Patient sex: F
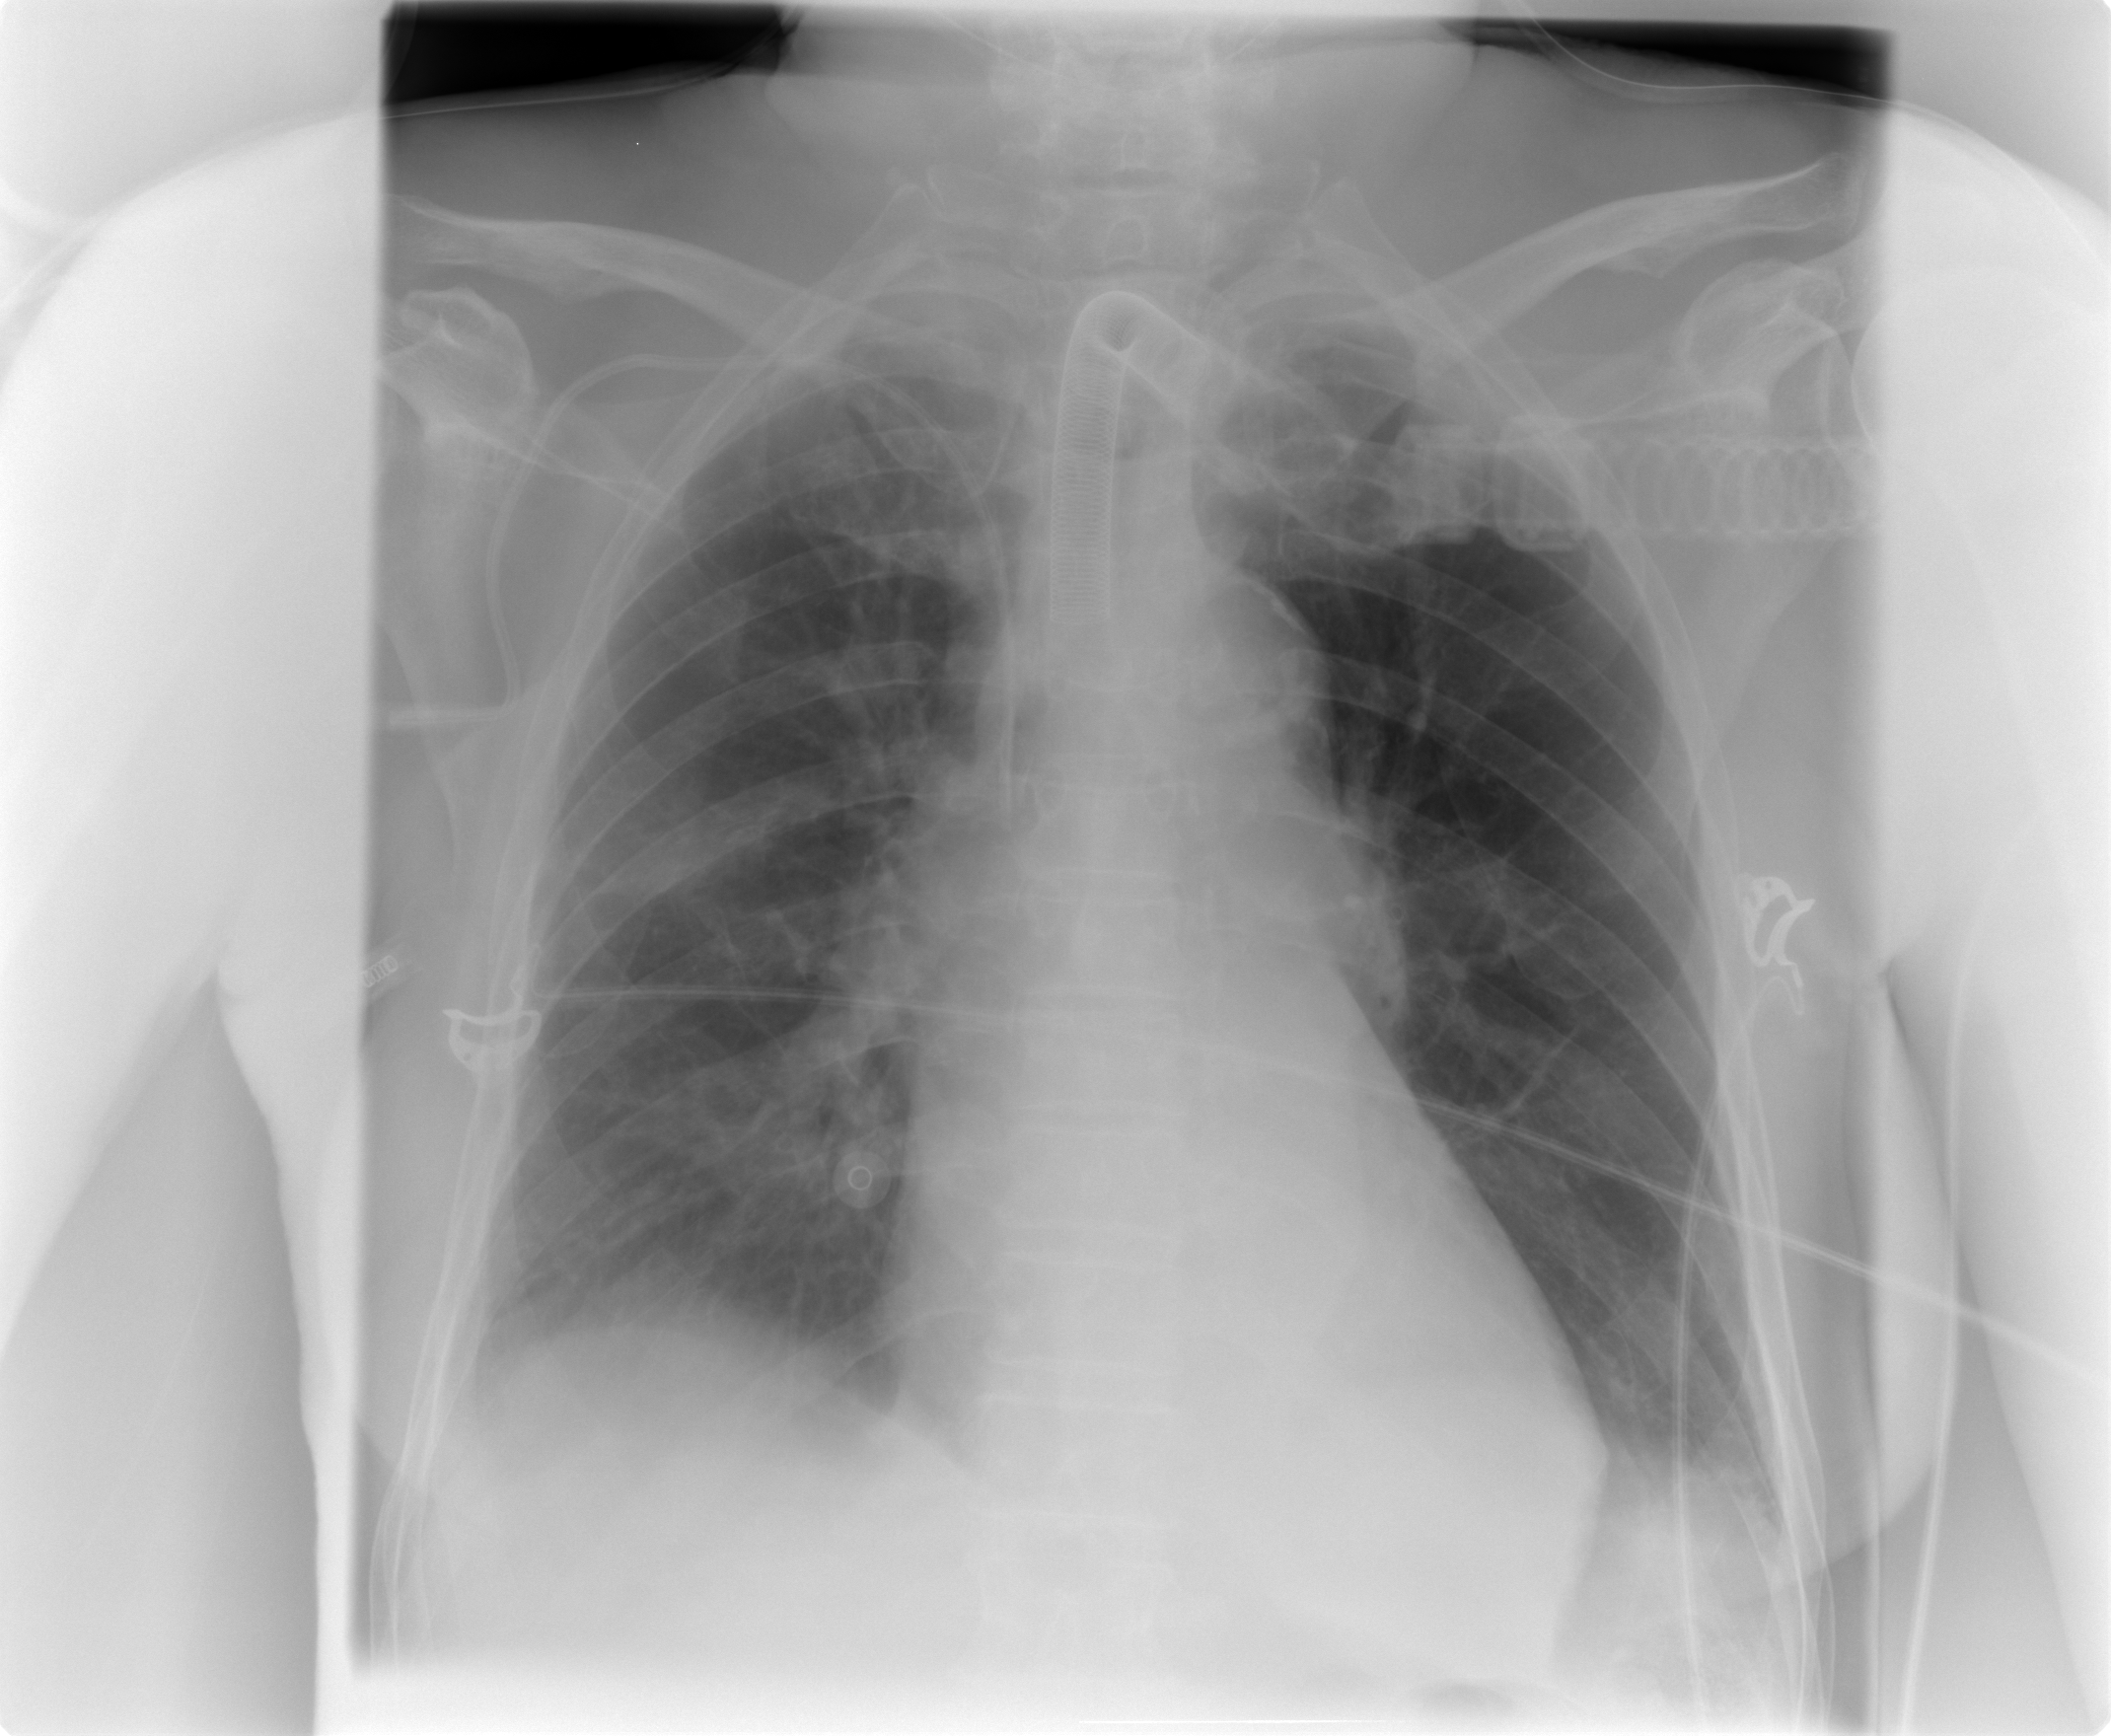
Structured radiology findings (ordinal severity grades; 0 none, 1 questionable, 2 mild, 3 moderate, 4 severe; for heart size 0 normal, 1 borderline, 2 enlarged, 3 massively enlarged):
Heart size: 2
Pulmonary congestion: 0
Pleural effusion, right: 0
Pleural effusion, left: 0
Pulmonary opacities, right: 0
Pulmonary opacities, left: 0
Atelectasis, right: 2
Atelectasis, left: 0